Question: I have animation defined in CSS3 for specific class which runs only one time when that class is added to a element. The problem is when I add dynamic content to their parent the animation runs for one more time. Everytime, content is added the animation triggers. A list element which is to be animated is automatically added to 'ul' and it animates one time (expected behaviour) whereas, the non-animable elements are added on JS Event.
HTML:
'''
<ul>
<li class="m"><div class="animable"></div></li>
<li class="m"><div class="animable animateNow"></div></li>
</ul>
'''
When JS event occurs, a list element is added dynamically.
'''
<ul>
<li class="m"><div class="animable"></div></li>
<li class="m"><div class="animable animateNow"></div></li>
<li class="m"><div class="animable"></div></li> // <- Sir! I am innocent. I am newly added by JS. IDK, what is happening :/
</ul>
'''
and the moment it is appended , the animable div triggers its animation for one more time and so on for each added element.
Is this a bug ? How can I prevent it? I am using pure JS.
CSS:
'''
.animable {
position:absolute;
top:0;
left:0;
right:0;
bottom:0;
width:100%;
height:100%;
background:#ecf7d2;
}
.animateNow {
opacity:0;
animation-duration: 2s;
animation-name: animTrans;
-webkit-animation-duration: 2s;
-webkit-animation-name: animTrans;
}
'''

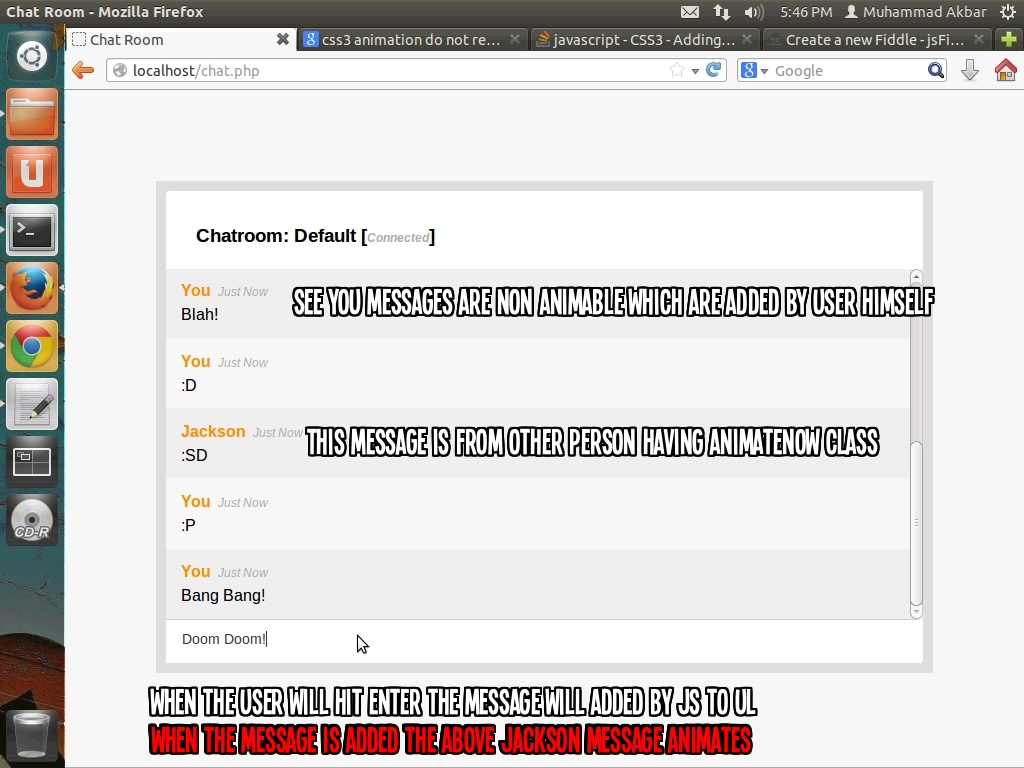
Answer: On our discussion in the chat, you showed the code that adds the items:
'''
var elem = document.getElementById("messages").getElementsByTagName("ul")[0];
elem.innerHTML += msg.data;
'''
Your problem is that you're changing the innerHTML every time, which makes the entire content of the list to render again and again...
You should create a DOM element and use <URL> instead.
'''
var elem = document.getElementById("messages").getElementsByTagName("ul")[0];
var item = document.createElement('LI');
item.outerHTML = msg.data;
elem.appendChild(item)
'''